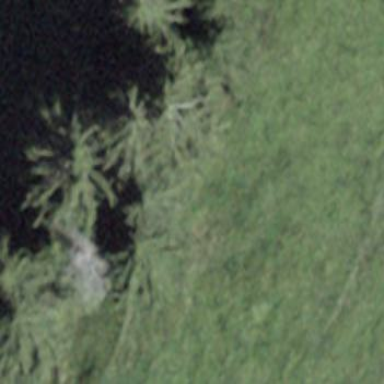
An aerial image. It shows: Forest area.